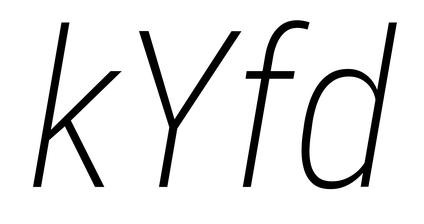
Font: Roboto-Italic_Condensed_ExtraLight_Italic